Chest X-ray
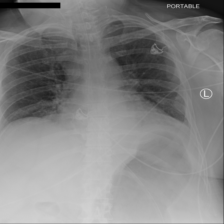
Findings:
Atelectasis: negative
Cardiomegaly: negative
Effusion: negative
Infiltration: negative
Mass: negative
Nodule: negative
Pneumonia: negative
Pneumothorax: negative
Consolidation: negative
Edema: negative
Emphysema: negative
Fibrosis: negative
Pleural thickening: negative
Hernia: negative